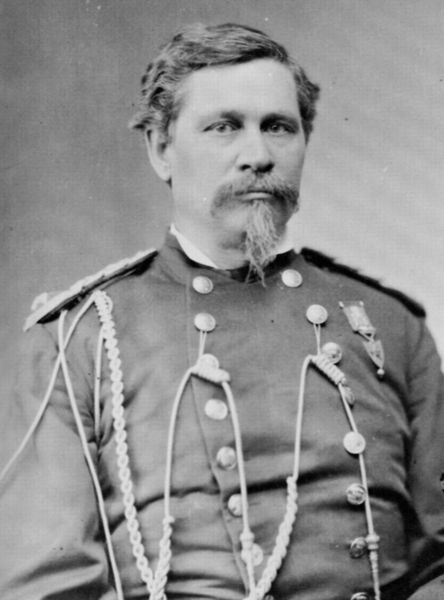
Titel: Oberst Orlando Metcalf Poe
Künstler: Mathew B. Brady
Schlagwörter: mann, weiß, sitzen, frisur, grau, haar, hintergrund, mund, nase, ohr, schwarz, stirn, blick, bart, schnurrbart, augen, band, falten, kragen, mensch, bildnis, hals, herr, portrait, porträt, haare, kordeln, pose, schnur, schnüre, augenbrauen, brustbild, kinn, knopf, lippen, locken, ohren, scheitel, schulter, backen, klein, rang, sepia, schnäuzer, ernst, seitenscheitel, streng, pupillen, verzierung, kordel, bauch, knöpfe, kinnbart, knopfleiste, schnauzbart, foto, fotografie, photographie, schwarzweiss, gross, mundwinkel, militär, uniform, soldat, epauletten, abzeichen, offizier, orden, schulterklappen, armee, trense, spitzbart, photo, tressen, oht, eiss, schwarzw, mittelalter, general, ehre, usa, medaille, bänder, fotographie, aufnahme, schlaufe, schulterklappe, erster weltkrieg, fristur, lametta, auszeichnung, frust, kete, photographoe, schulterstücke, zweireiher, kaiser wilhelm, leutnant, oberer, 1890, auszeicnung, gerneral, diziplin, pothografie, schlauf, bsand, dorden